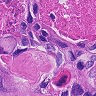
Metastatic tissue present: yes